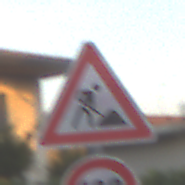
Verkehrszeichen: Arbeitsstelle
Zusatzzeichen unten: Geschwindigkeit130
Umgebung: Outdoor, Urban
Tageszeit: SunriseSunset
Wetter: Clear
Licht: Natural
Jahreszeit: NotSpecified
Kontrast: LowContrast